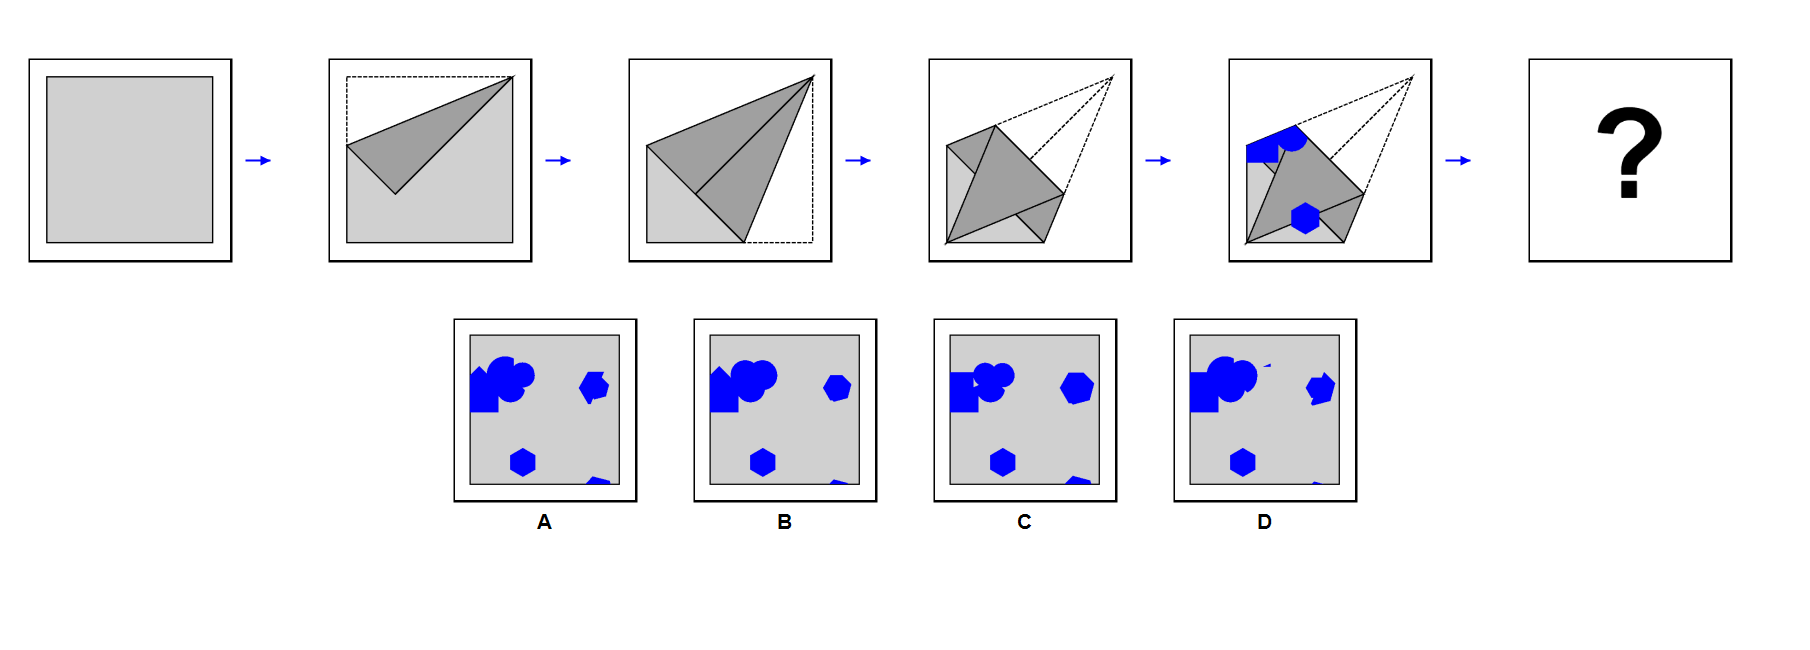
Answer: B